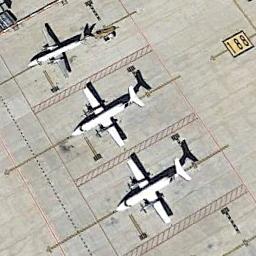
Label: airplane